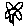
Label: flower